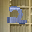
Label: 2